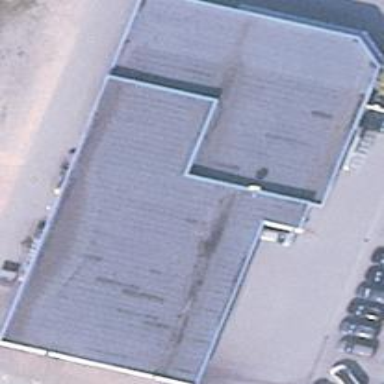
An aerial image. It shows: Commercial building.